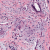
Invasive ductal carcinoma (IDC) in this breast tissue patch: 1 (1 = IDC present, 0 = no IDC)